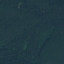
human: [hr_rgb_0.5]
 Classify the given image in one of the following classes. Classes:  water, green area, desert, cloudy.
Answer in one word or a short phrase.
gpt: green area